Question: Hi I have this table: (productid, quantity)
- - -
and I have this table (productstock) with the fields:
- - -
I have to delete product a 10 times from the productstock table. So I decided to make a select query first to see if I can select the correct number of rows of productstock table. In my previous example, I should have a dataset with 25 rows of productstock table. 15 with product b and 10 with product a (order does not matter, because it will be deleted soon) but the thing is that product a might be a 1000 times in productstock table. I only need to remove 10 rows of them.
This is my real query with the real field names etc. I don't mind an answer in pseudo code, as long as it is clear to me what my error is. I also have a utility table called numbers which contains a list of incremental integers. I often use this to inner join and insert products in the productstock.
'''
SELECT
PRODUCTSTOCK.ProductStockId,
PRODUCTSTOCK.ProductID,
ORDERSPRODUCTS.Amount
FROM PRODUCTSTOCK
INNER JOIN ORDERSPRODUCTS on ORDERSPRODUCTS.ProductID = PRODUCTSTOCK.ProductID
AND ORDERSPRODUCTS.OrderID = 11706
'''
The query from above returns 1000 times product a instead of the 10 times which is in the amount. So I thought to add something like 'Having count(productstock) < amount' but that would require me to group by etc. long story short, does not work. Please do not just give me the query, but please tell me what my error is.
the productid in the ordersproducts table is unique and can be there only once for orderid 11706. So I am looking for something like this:
'''
SELECT TOP(ORDERSPRODUCTS.Amount) PRODUCTSTOCK.ProductStockId, PRODUCTSTOCK.ProductID
FROM PRODUCTSTOCK
INNER JOIN ORDERSPRODUCTS on ORDERSPRODUCTS.ProductID = PRODUCTSTOCK.ProductID
AND ORDERSPRODUCTS.OrderID = 11706
'''
but that is a subquery and not allowed.
in the real situation, I need to remove 5000+ records from productstock and there are 300+ records in the ordersproducts table for that specific orderid
moved the 300+ records to a temp table:
'''
select ProductID, Amount into #tmpToDelete
from ORDERSPRODUCTS where OrderID = 11706
'''
Now I have to execute for every row in 'select * from #tmpToDelete'

'''
select top(58) productstock.* from #tmpToDelete
inner join productstock on #tmpToDelete.productid = productstock.productid
and productstock.productid = 13502
order by productstock.ProductStockID desc
'''
p.s. the screenshot is truncated, there are over 300 records in it.
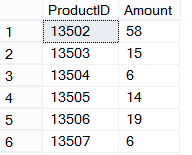
Answer: If you just want 10 items from that 'SELECT' query, couldn't you use the 'TOP' keyword?
'''
SELECT TOP 10
PRODUCTSTOCK.ProductStockId,
PRODUCTSTOCK.ProductID,
ORDERSPRODUCTS.Amount
FROM PRODUCTSTOCK
INNER JOIN ORDERSPRODUCTS on ORDERSPRODUCTS.ProductID = PRODUCTSTOCK.ProductID
AND ORDERSPRODUCTS.OrderID = 11706
'''
If you need to the 10 value to be variable, it might be an idea to make it dynamic SQL for this part and use a variable (also added you OrderID as a variable):
'''
DECLARE @MyCursor CURSOR
DECLARE @MyVariable INT
DECLARE @OrderID INT
DECLARE @MySQL NVARCHAR(MAX)
SET @MyVariable = 10
SET @OrderID = 11706
SET @MyCursor = CURSOR FOR
SELECT ORDERSPRODUCTS.Amount
FROM PRODUCTSTOCK
INNER JOIN ORDERSPRODUCTS on ORDERSPRODUCTS.ProductID = PRODUCTSTOCK.ProductID
AND ORDERSPRODUCTS.OrderID = @OrderID
OPEN @MyCursor
FETCH NEXT
FROM @MyCursor INTO @MyVariable
WHILE @@FETCH_STATUS = 0
BEGIN
SET @MySQL =
'SELECT TOP ' + CONVERT(NVARCHAR(10), @MyVariable) + '
PRODUCTSTOCK.ProductStockId,
PRODUCTSTOCK.ProductID,
ORDERSPRODUCTS.Amount
INTO #DeletableData
FROM PRODUCTSTOCK
INNER JOIN ORDERSPRODUCTS on ORDERSPRODUCTS.ProductID = PRODUCTSTOCK.ProductID
AND ORDERSPRODUCTS.OrderID = ' + CONVERT(NVARCHAR(10), @OrderID) + '
DELETE FROM YourTable WHERE ProductID IN (SELECT ProductID FROM #DeletableData)'
EXEC(@MySQL)
END
CLOSE @MyCursor
DEALLOCATE @MyCursor
'''